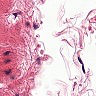
Metastatic tissue present: no